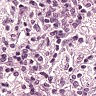
Metastatic tissue present: no